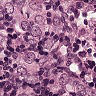
Metastatic tissue present: yes